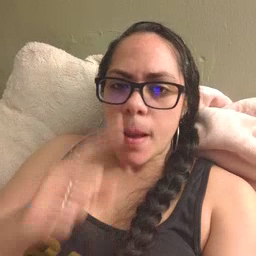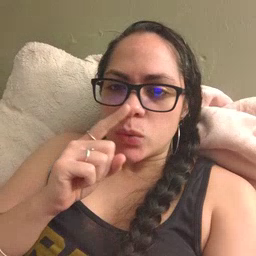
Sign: mouse